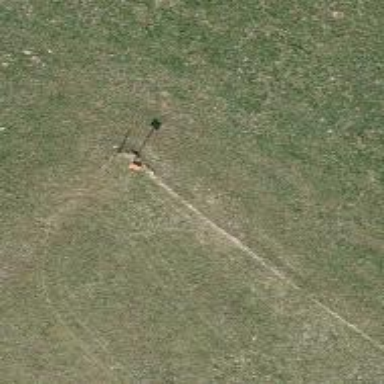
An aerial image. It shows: Pole supporting pipeline marker with roof cover.